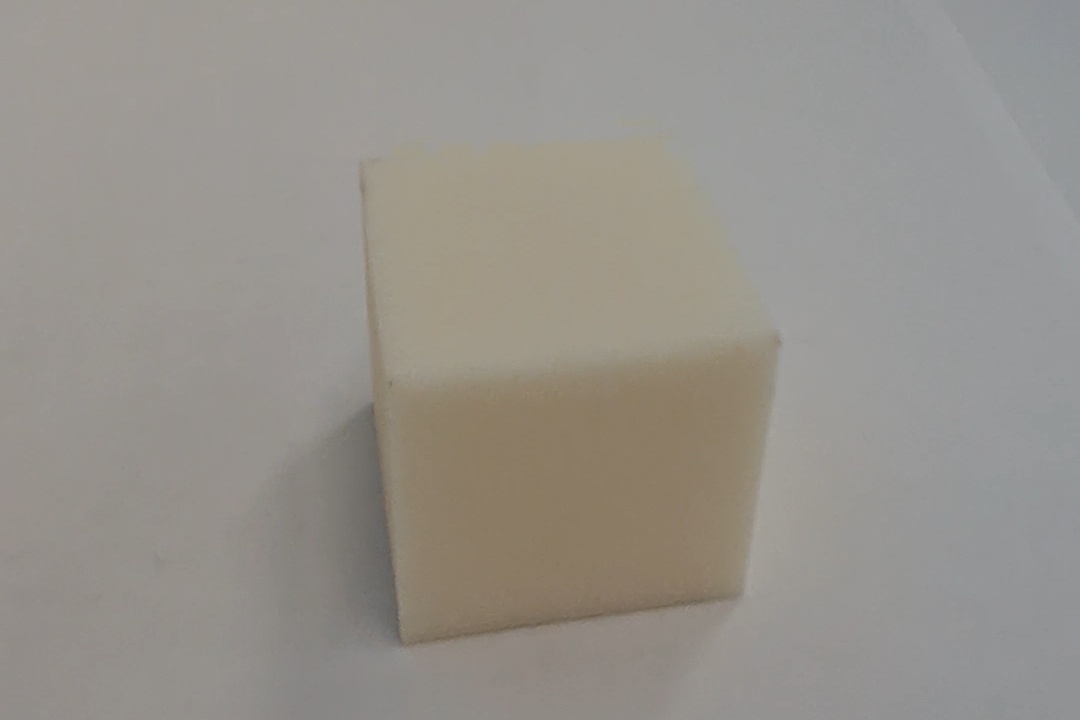
Label: Cuboid